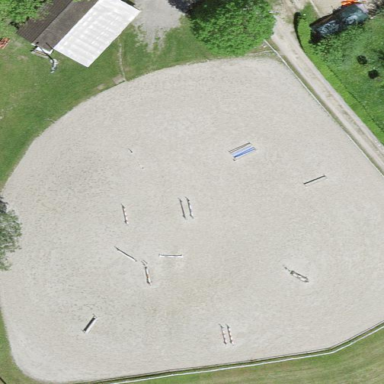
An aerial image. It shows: Equestrian pitch for leisure land sports.